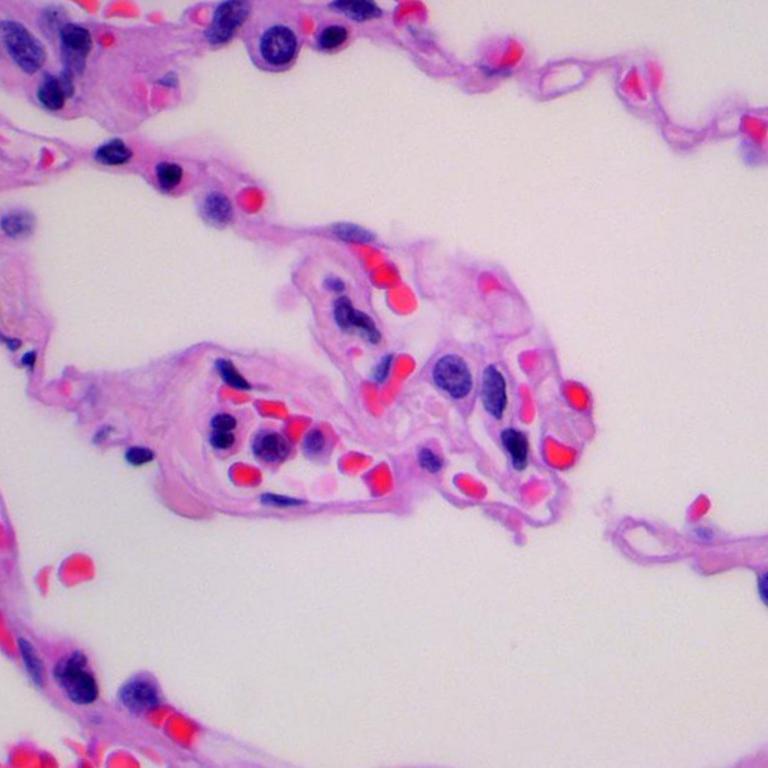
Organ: lung
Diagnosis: benign